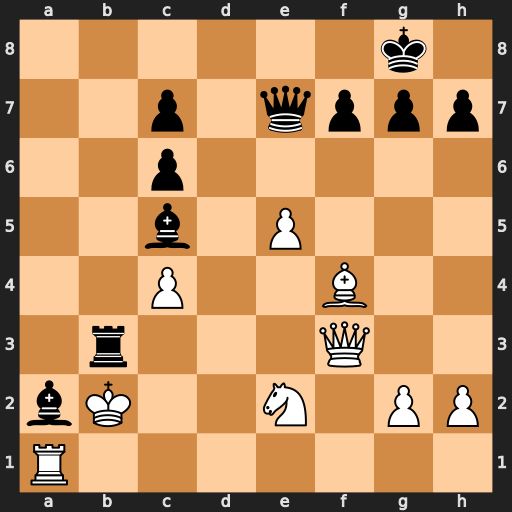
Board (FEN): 6k1/2p1qppp/2p5/2b1P3/2P2B2/1r3Q2/bK2N1PP/R7
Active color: w
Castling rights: -
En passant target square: -
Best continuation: Qxb3 Bxb3 Ra8+ Qf8 Rxf8+ Kxf8 Kxb3